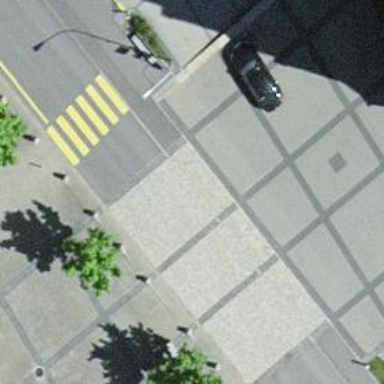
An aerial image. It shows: Platform for public transport on the road.